Question: I am using the Seven theme and wondered if there was anything that can be done about he vertical tabs at the bottom to either hide the ones my user does not need or make them look a bit nicer.

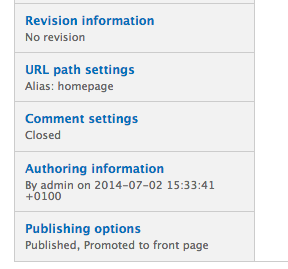
Answer: To change which tabs show up for which roles, use the Override Node Options module: <URL>
To change the look, you could create a custom module that adds CSS and/or JS in hook_init(). Another way to change the look would be to make a subtheme of Seven, set that as your admin theme, and then add your CSS / JS in the new theme.